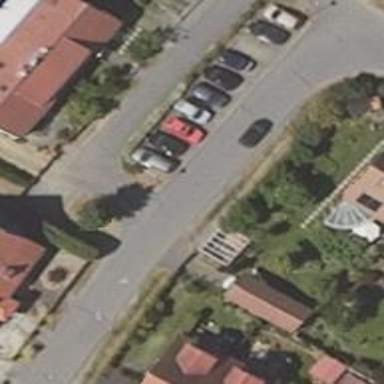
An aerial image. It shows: Asphalt road in living street.